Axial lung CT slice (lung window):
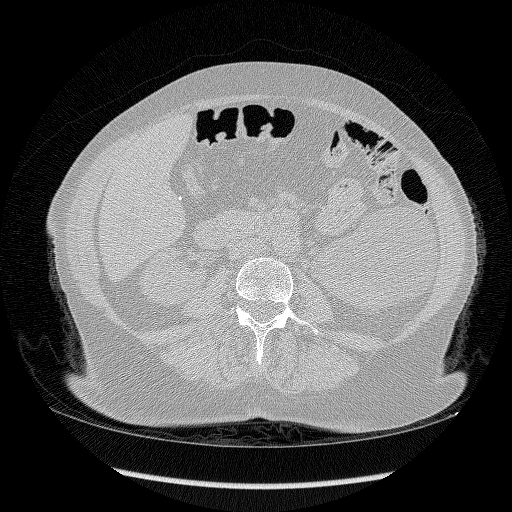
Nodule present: no